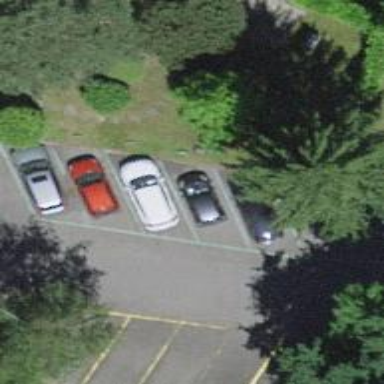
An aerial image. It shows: Parking lane with asphalt surface.